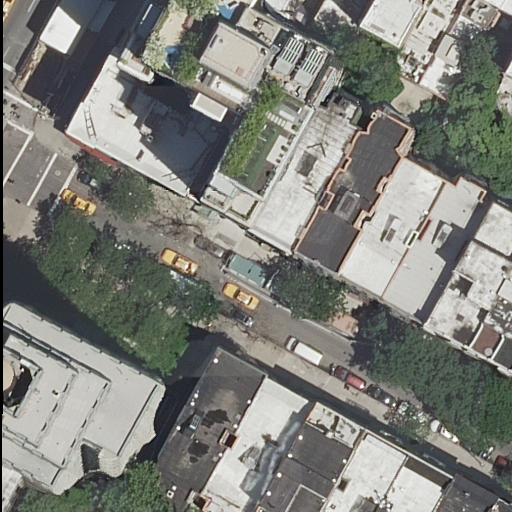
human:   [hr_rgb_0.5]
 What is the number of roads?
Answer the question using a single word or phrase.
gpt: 3

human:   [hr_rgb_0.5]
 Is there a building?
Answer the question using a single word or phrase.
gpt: yes

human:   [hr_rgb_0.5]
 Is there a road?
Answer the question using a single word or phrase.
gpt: yes

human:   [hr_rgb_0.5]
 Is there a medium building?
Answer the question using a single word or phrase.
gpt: yes

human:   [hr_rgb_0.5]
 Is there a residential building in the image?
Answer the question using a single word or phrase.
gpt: yes

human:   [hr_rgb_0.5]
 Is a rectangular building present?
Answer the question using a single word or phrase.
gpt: yes

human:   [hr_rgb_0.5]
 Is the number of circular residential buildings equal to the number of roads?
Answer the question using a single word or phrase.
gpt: no

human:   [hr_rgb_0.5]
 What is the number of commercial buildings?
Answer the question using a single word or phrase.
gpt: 0

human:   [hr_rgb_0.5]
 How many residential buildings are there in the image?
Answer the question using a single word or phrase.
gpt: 23

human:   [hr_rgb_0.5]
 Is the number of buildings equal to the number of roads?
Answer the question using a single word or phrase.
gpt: no

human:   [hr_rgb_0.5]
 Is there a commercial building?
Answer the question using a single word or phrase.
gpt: no

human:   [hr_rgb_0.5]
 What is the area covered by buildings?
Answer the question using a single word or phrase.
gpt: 5422m2

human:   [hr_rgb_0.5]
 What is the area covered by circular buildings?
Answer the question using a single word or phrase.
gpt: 0m2

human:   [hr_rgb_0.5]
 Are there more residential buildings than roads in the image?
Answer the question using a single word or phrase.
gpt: yes

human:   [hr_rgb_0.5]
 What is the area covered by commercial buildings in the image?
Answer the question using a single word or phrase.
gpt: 0m2

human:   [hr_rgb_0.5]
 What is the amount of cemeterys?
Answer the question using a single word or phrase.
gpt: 0

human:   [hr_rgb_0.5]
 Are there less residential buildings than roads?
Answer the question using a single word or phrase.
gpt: no

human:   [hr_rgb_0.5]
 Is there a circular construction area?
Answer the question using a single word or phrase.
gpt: no

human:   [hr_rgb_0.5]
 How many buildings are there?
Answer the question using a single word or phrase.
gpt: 23

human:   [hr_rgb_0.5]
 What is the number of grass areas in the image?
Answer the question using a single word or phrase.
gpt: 0

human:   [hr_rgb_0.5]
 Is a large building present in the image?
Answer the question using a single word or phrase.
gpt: yes

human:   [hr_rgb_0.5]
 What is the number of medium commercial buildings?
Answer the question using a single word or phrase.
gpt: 0

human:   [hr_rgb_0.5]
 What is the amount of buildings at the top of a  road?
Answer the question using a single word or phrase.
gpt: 12

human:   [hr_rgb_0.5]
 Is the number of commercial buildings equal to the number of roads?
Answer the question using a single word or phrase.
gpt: no

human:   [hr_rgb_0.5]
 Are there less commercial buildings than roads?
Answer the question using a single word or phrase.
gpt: yes

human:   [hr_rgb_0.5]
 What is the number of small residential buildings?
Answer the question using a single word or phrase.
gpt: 9

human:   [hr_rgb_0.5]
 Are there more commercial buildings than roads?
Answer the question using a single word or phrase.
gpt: no

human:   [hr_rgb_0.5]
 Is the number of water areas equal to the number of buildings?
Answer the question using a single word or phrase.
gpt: no

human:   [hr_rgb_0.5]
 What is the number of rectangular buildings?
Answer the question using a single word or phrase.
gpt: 12

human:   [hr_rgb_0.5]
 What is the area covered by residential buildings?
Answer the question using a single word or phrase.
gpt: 5422m2

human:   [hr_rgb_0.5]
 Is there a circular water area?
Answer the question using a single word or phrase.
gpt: no

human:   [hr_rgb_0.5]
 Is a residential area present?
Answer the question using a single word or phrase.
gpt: no

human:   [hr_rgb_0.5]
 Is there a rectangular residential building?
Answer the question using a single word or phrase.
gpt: yes

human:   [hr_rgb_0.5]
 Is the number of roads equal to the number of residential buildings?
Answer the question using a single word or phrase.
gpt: no

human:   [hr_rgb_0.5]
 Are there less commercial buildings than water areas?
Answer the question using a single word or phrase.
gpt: no

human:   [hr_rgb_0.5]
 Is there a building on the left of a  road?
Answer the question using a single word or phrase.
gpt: yes

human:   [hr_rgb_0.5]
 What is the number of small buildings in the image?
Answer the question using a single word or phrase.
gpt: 9

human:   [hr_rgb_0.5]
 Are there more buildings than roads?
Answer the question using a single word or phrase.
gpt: yes

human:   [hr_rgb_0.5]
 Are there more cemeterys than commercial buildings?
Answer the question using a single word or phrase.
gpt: no

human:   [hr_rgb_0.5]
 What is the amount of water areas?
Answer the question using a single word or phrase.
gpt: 0

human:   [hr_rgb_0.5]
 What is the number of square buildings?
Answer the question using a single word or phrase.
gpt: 0

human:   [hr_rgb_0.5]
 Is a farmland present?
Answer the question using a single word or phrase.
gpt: no

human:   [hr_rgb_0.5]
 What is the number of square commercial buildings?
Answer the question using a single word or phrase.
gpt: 0

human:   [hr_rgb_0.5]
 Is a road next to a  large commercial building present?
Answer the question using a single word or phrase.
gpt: no

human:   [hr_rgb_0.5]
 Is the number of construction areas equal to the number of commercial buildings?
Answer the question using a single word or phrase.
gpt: yes

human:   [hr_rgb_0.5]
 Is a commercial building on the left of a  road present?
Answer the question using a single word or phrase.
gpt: no

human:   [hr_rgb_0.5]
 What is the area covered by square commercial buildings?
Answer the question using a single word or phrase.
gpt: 0m2

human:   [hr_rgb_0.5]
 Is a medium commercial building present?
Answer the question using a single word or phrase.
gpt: no

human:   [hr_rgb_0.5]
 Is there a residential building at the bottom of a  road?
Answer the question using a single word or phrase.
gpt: yes

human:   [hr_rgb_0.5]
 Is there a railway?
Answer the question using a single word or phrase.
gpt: no

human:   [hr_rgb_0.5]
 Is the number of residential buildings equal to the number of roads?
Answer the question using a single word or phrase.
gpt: no

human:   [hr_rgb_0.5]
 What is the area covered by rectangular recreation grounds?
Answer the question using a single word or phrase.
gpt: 0m2

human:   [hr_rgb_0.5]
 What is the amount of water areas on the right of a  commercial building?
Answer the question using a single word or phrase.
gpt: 0

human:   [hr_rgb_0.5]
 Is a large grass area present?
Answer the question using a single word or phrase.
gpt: no

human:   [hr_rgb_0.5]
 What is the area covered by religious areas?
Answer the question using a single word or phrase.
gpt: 0m2

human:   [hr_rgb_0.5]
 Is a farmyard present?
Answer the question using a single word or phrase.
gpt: no

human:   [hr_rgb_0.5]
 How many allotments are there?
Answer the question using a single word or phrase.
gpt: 0

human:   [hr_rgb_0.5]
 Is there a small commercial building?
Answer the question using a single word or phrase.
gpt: no

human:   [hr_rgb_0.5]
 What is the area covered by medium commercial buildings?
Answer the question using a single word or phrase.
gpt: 0m2

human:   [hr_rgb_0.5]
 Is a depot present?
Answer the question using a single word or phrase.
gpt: no

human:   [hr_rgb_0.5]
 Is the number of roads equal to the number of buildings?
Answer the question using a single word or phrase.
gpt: no

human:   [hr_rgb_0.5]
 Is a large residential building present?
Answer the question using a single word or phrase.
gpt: yes

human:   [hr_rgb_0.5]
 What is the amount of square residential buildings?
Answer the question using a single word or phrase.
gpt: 0

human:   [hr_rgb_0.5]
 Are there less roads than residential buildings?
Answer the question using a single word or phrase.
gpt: yes